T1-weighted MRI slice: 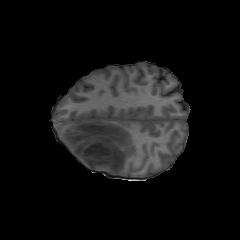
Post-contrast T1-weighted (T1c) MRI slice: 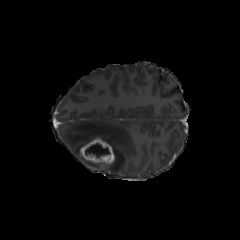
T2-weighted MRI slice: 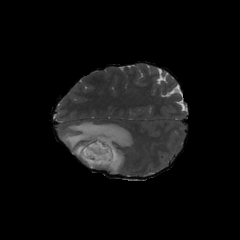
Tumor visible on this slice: yes